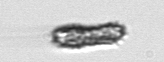
Label: Pseudochattonella_farcimen